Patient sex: F
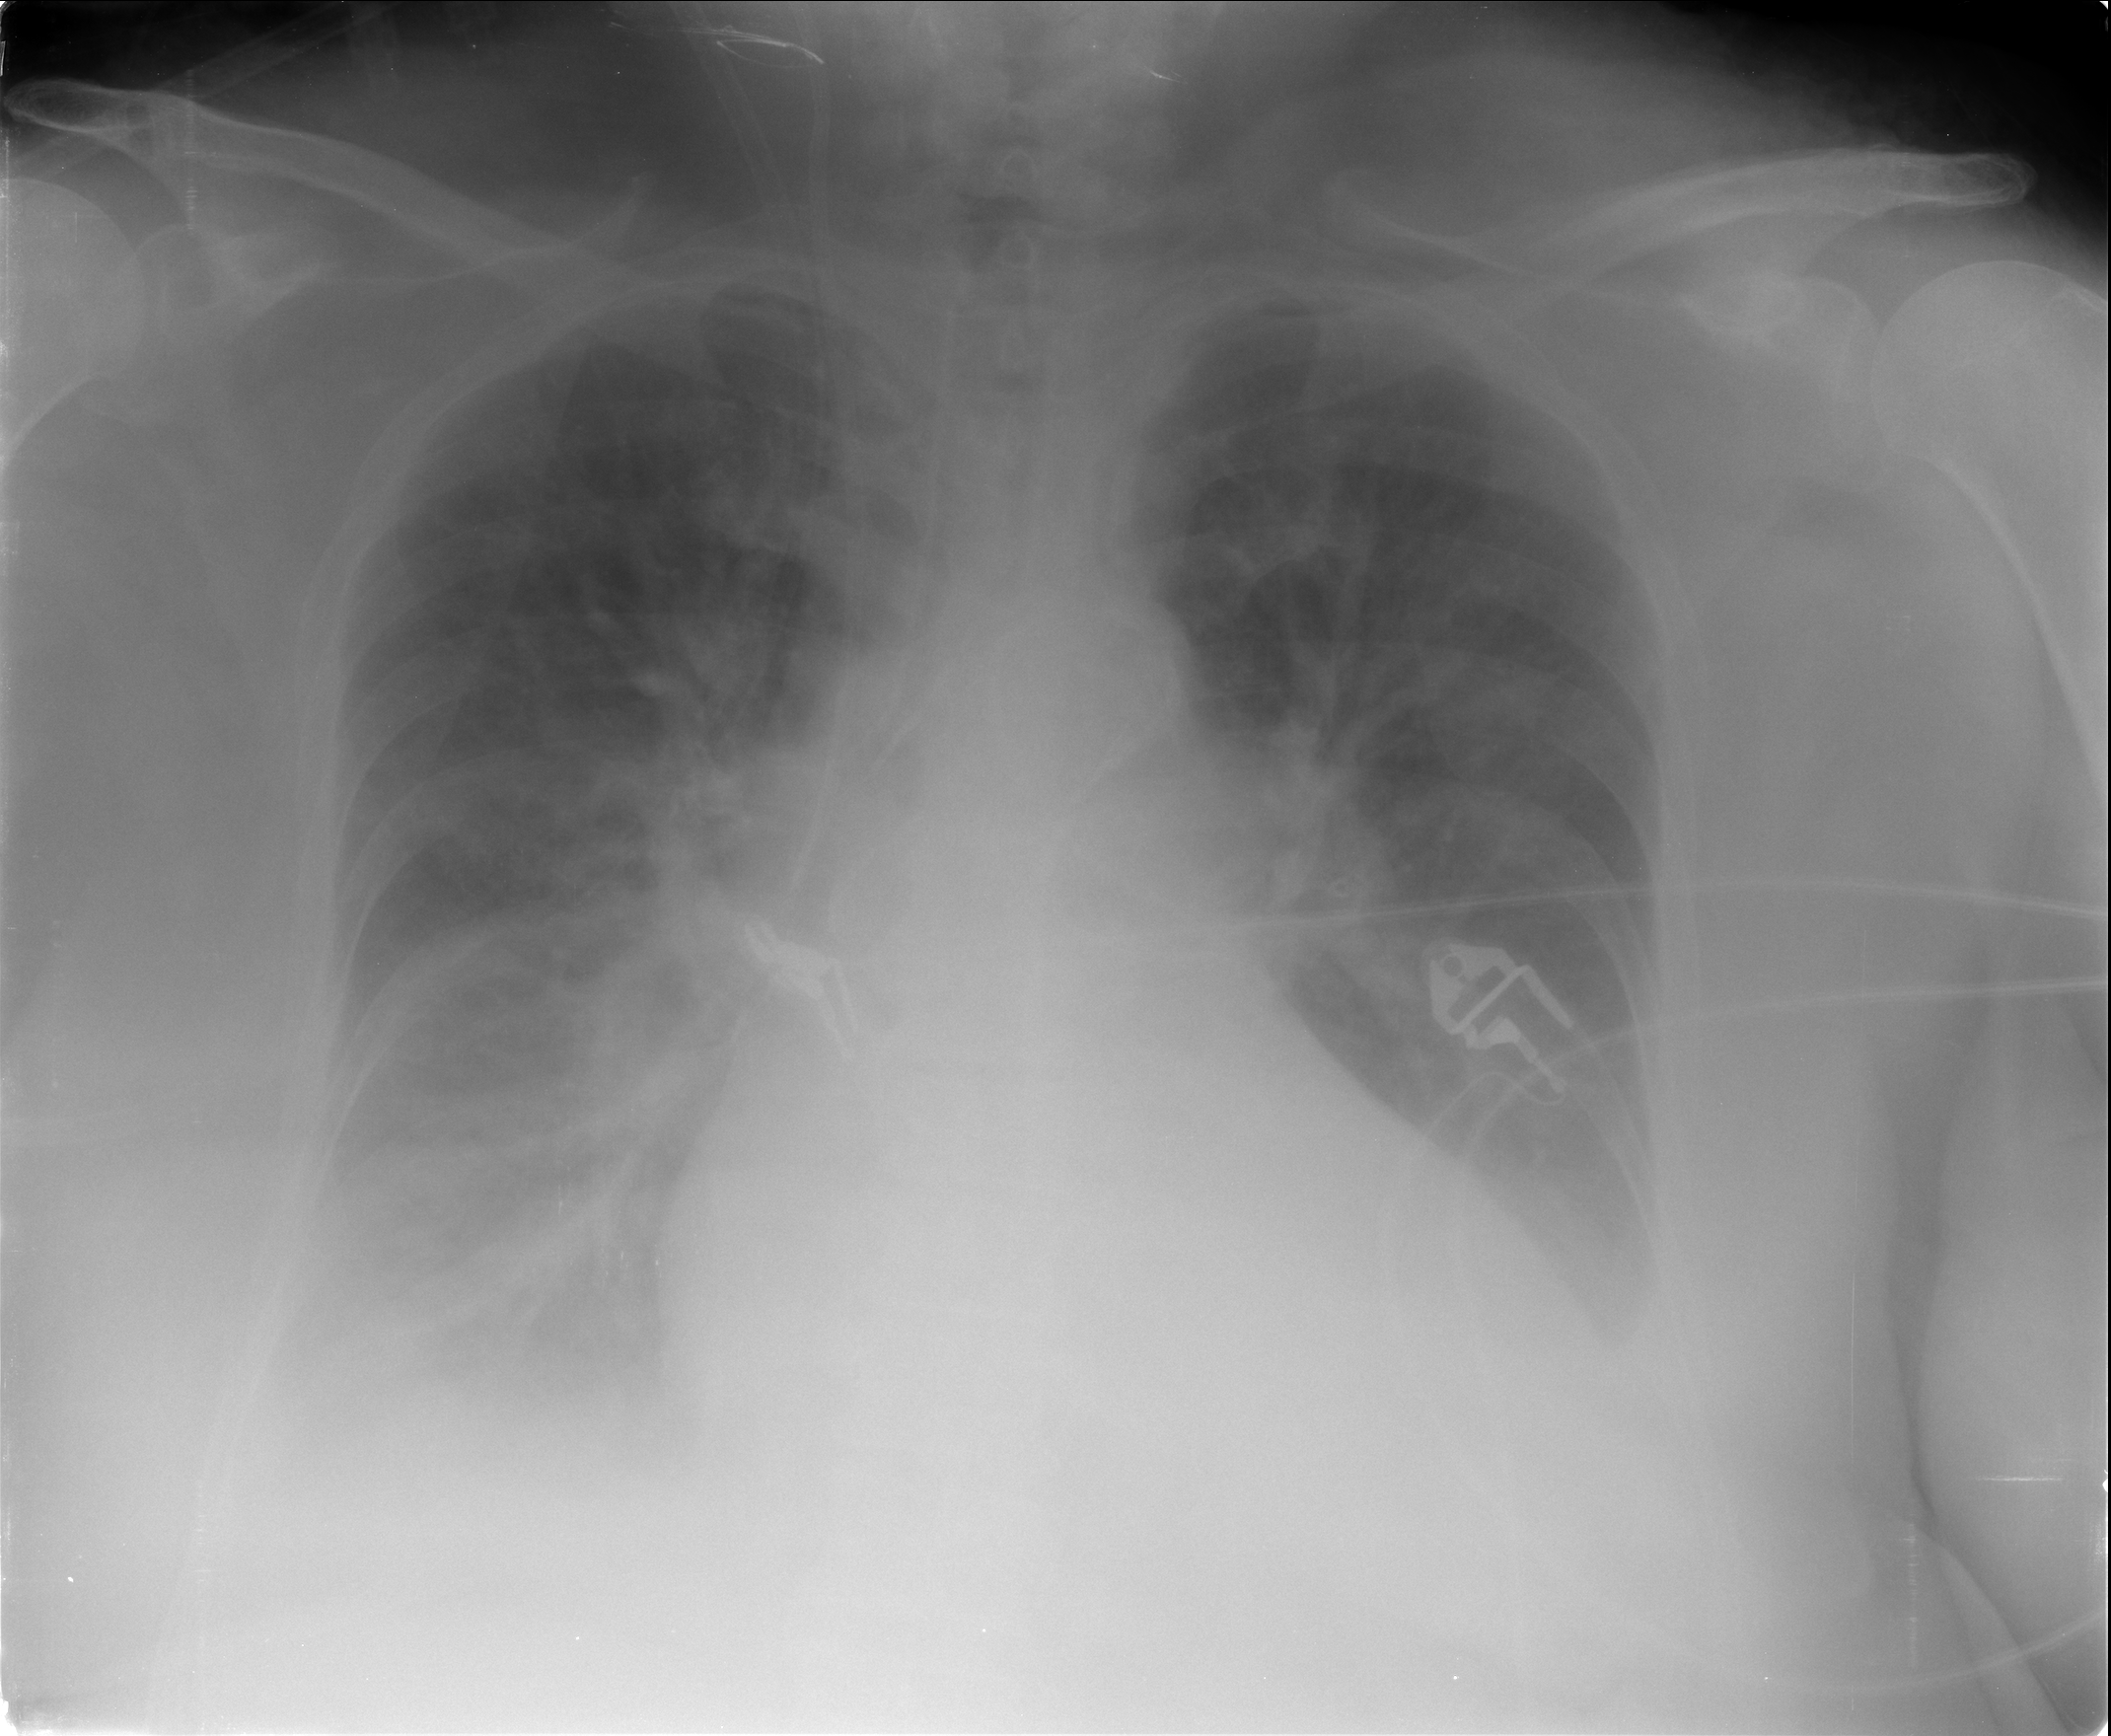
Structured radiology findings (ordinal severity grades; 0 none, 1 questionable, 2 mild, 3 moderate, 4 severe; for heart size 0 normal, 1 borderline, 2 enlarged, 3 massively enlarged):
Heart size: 2
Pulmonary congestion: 2
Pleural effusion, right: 3
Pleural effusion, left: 2
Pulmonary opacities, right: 2
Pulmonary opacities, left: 2
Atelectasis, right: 3
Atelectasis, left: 2